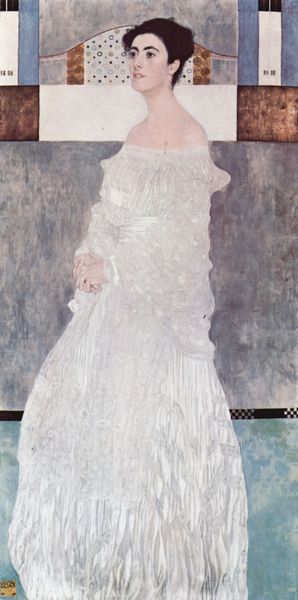
Titel: Porträt der Margaret Stonborough-Wittgenstein
Künstler: Gustav Klimt
Standort: München
Institution: Neue Pinakothek
Schlagwörter: blau, dunkel, gemälde, hand, haut, körper, nackt, weiß, aquarell, grün, impressionismus, kubismus, menschen, mädchen, ausschnitt, braun, frau, frisur, grau, haar, hell, hintergrund, kleid, mitte, mund, nase, ohr, ohrring, pastell, profil, schwarz, blick, dame, rot, schnee, expressionismus, flächig, hochformat, malerei, mode, muster, ornament, symbolismus, jung, wand, architektur, augen, falten, gesicht, lang, mensch, spitze, stehen, bild, bildnis, hals, hände, portrait, porträt, spiegel, öl, weite, flach, gitter, boden, auge, figur, gewand, gold, haare, interieur, pose, stehend, stoff, augenbrauen, dekoltee, hübsch, kinn, kontrast, lippen, ohren, prtrait, schulter, schultern, schön, seide, hellblau, klar, rahmung, haltung, moderne, abstrakt, fläche, mauer, formen, lila, violett, linien, fabrik, nacken, thron, gefaltet, jugendstil, salon, weiblich, ernst, ornamente, muse, streifen, edel, rüschen, klimt, stehende, dekolleté, abstraktion, abendkleid, fliessend, rechtecke, punkte, schwarze haare, schulterfrei, eckig, rechteck, münchen, linie, schlicht, jugenstil, strich, klassische moderne, kreise, mosaik, ehefrau, kunst, künstlerin, festlich, österreich, senkrecht, ornamental, ganzfigur, fries, quadrate, andächtig, dunke, halbprofil, manierismus, zentral, empfang, kahlo, waagerecht, hochzeit, farbfelder, wien, ornamentik, gustav, quadrat, vierecke, sezession, wiener secession, wiener sezession, weiße haut, neue pinakothek, jugendtil, regelmässig, pinakothek, goldener schnitt, winkel, ordnung, pastellig, gleichmässig, dreiteilung, vertikale, emil nolde, nolde, fesch, gebäude, heirat, rechter winkel, brautkleid, hochzeitskleid, waagerechte, gräfin, gustav klimt, klaid, fentser, wittgenstein, augenbrau, pinakothek der moderne, bedächtig, carmenausschnitt, deutliche augenbraue, evangeliche kirchenmauer, gustac, stoneborough-wittgenstein, teilsplastisch, transpoarent, wallendes kleid, wittgensteins schwester, dame in weiß, wiener moderne, leineien, wolkporträt